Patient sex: M
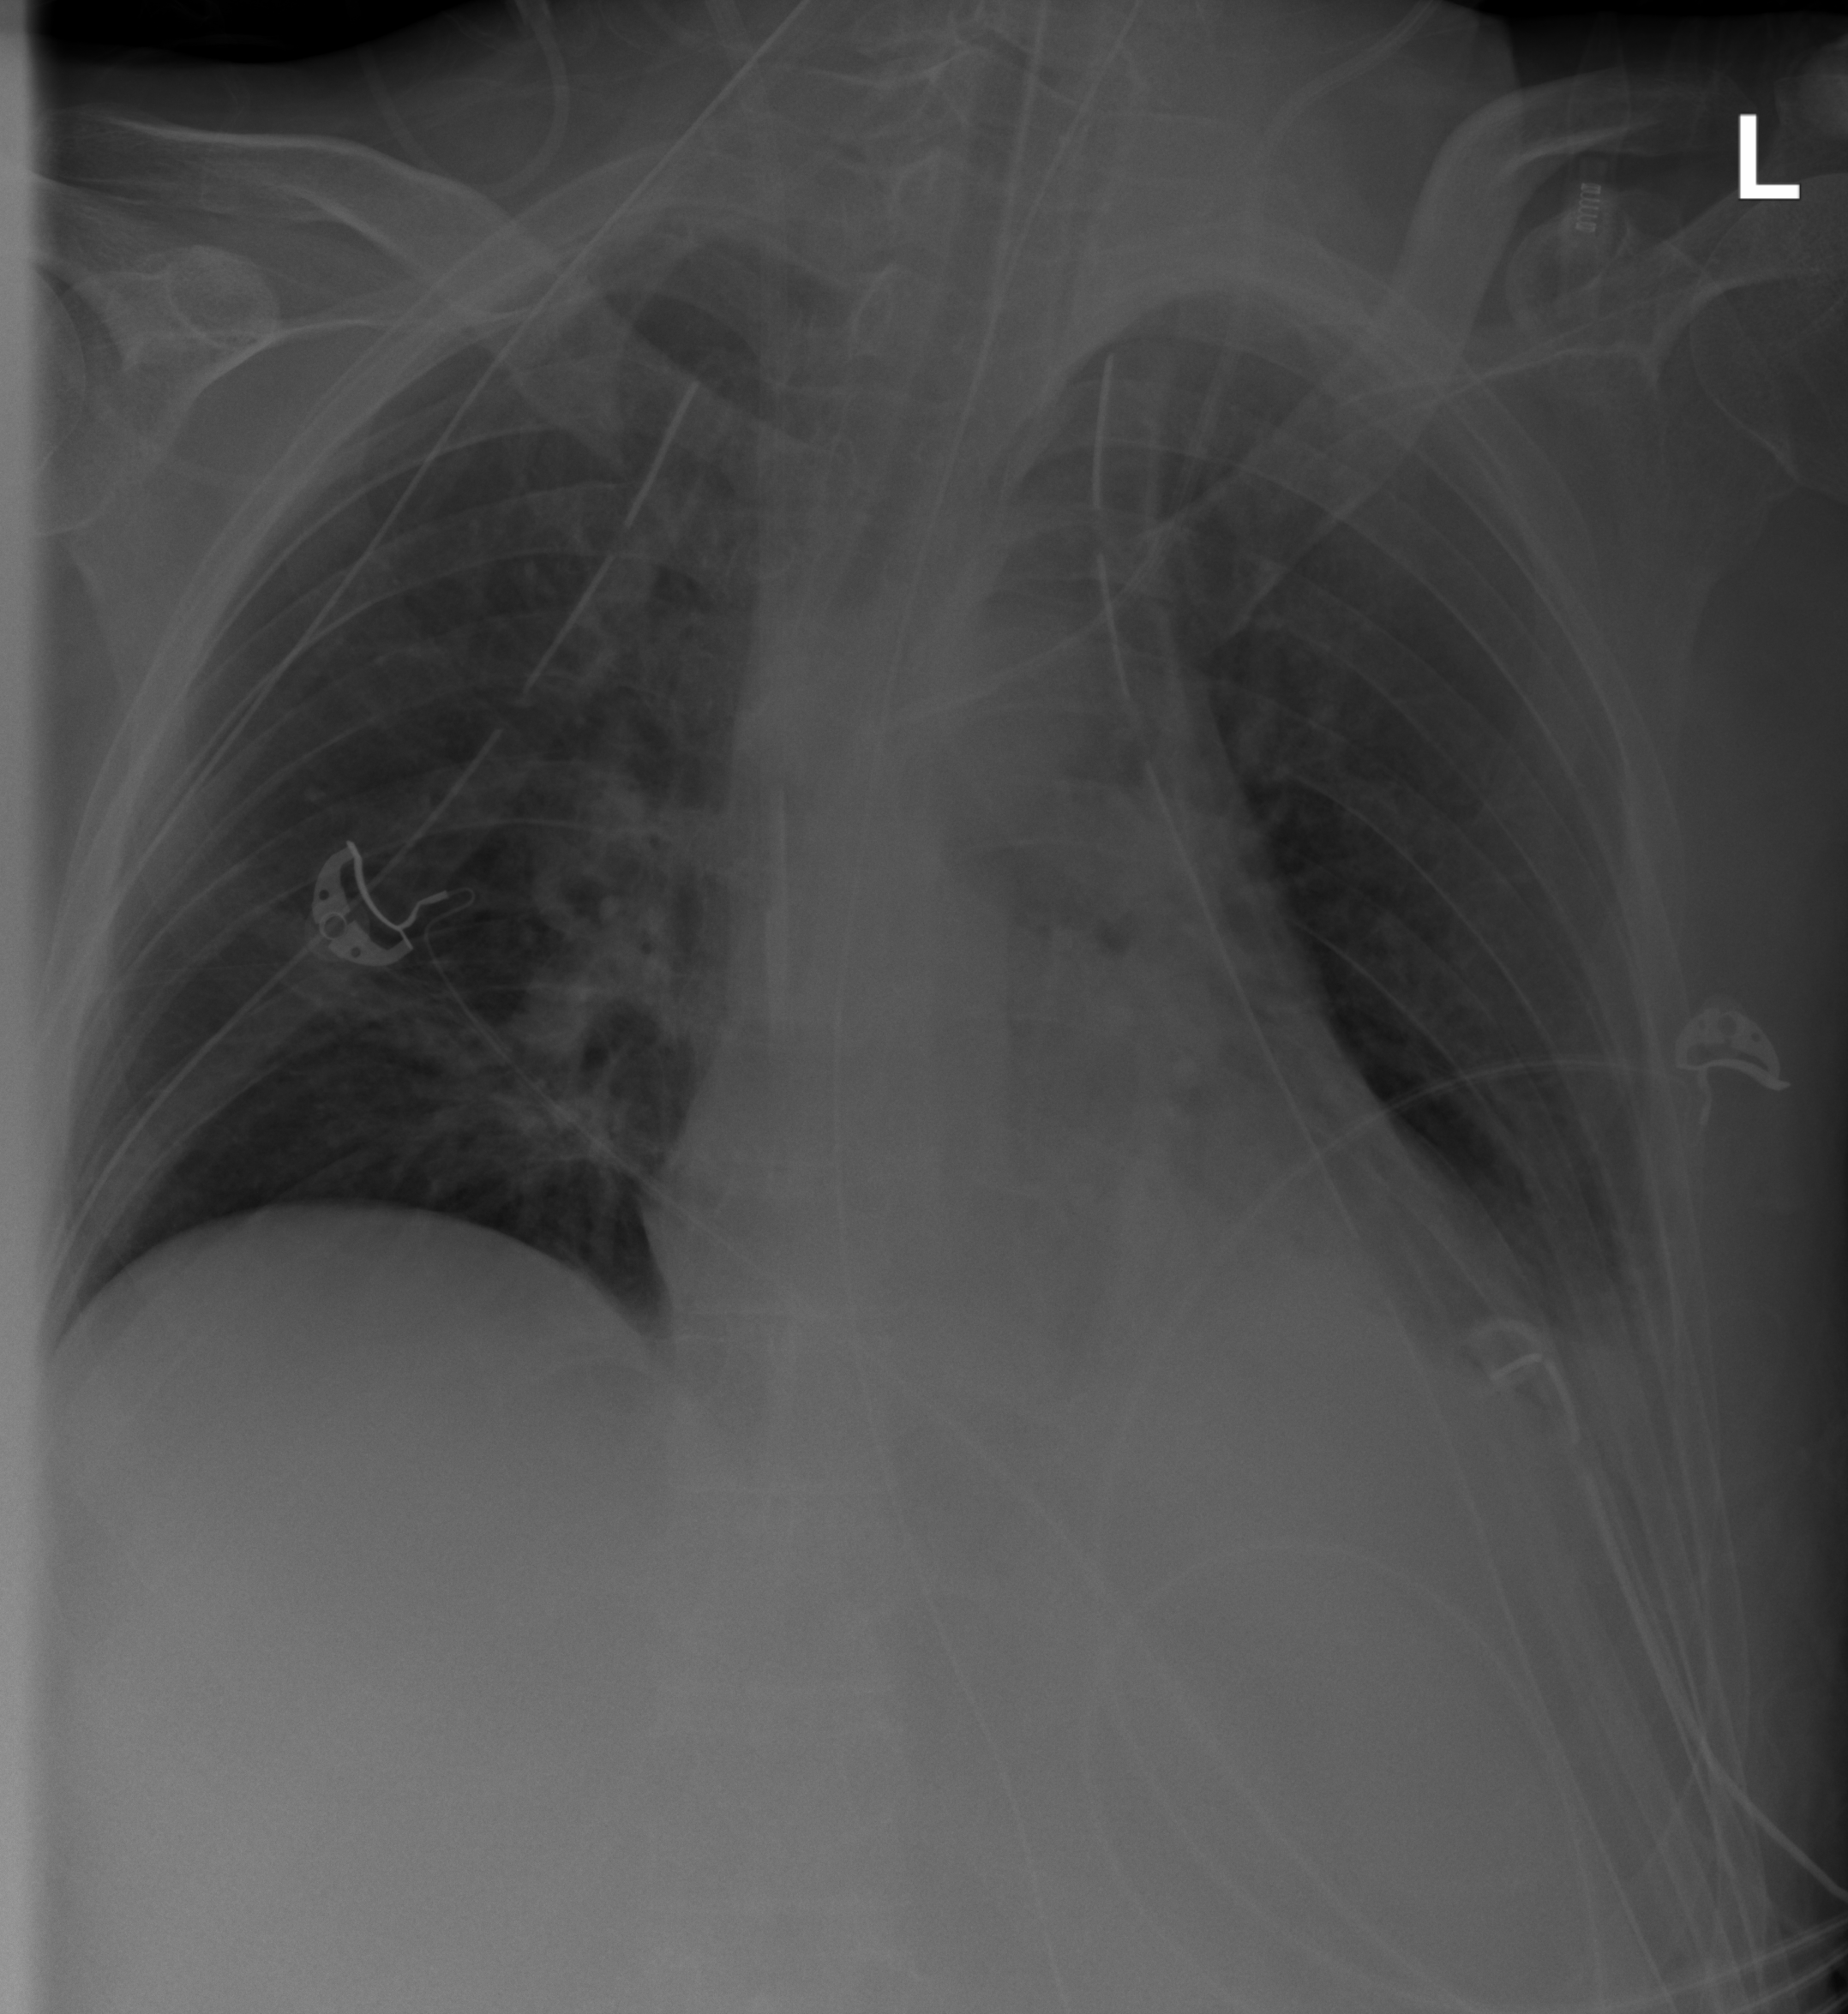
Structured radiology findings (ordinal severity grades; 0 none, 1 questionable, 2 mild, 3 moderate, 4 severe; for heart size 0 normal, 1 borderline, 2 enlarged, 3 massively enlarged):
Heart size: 2
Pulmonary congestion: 0
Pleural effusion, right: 0
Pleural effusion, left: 2
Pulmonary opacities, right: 0
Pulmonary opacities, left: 0
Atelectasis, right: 0
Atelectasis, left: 2